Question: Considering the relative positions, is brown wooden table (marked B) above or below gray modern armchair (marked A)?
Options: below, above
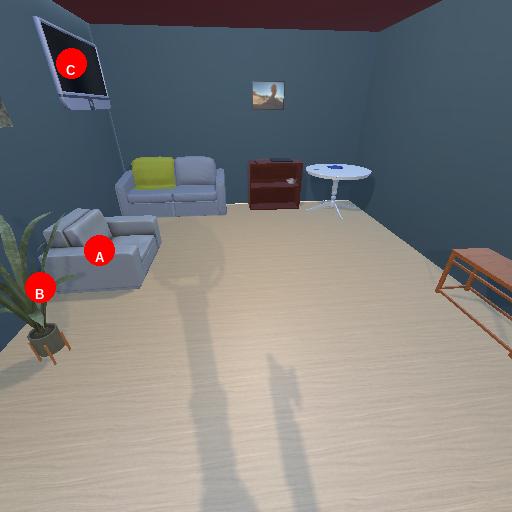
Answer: below